Question: Is it possible to merge two or more different bmp-pictures of the same size into one by overlaying on top of each other? The same way it was done in Windows XP MS Paint: pasting one picture in another, with secondary color being transparent.

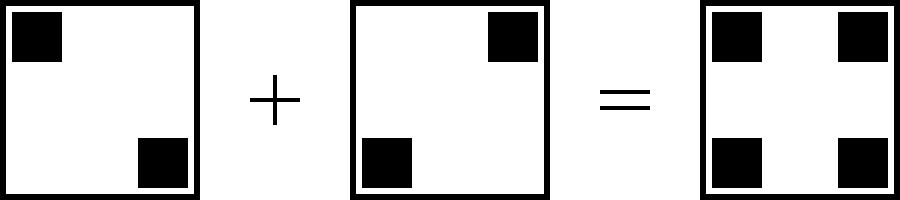
Answer: You can use 'Transparent' property of 'TBitmap' to that effect. Since your bitmaps have a black border, automatic transparent color (first pixel of image data) wouldn't work and you need to also set the 'TransparentColor' property to 'clWhite'.
'''
var
bmp1, bmp2: TBitmap;
begin
bmp1 := TBitmap.Create;
bmp1.LoadFromFile('... est1.bmp');
bmp2 := TBitmap.Create;
bmp2.LoadFromFile('... est2.bmp');
// bmp2.PixelFormat := pf24bit; // with 32 bit images I need this, don't know why
bmp2.Transparent := True;
bmp2.TransparentColor := clWhite;
bmp1.Canvas.Draw(0, 0, bmp2); // draw bmp2 over bmp1
// this is how the merged image looks like
Canvas.Draw(0, 0, bmp1);
..
'''